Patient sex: M
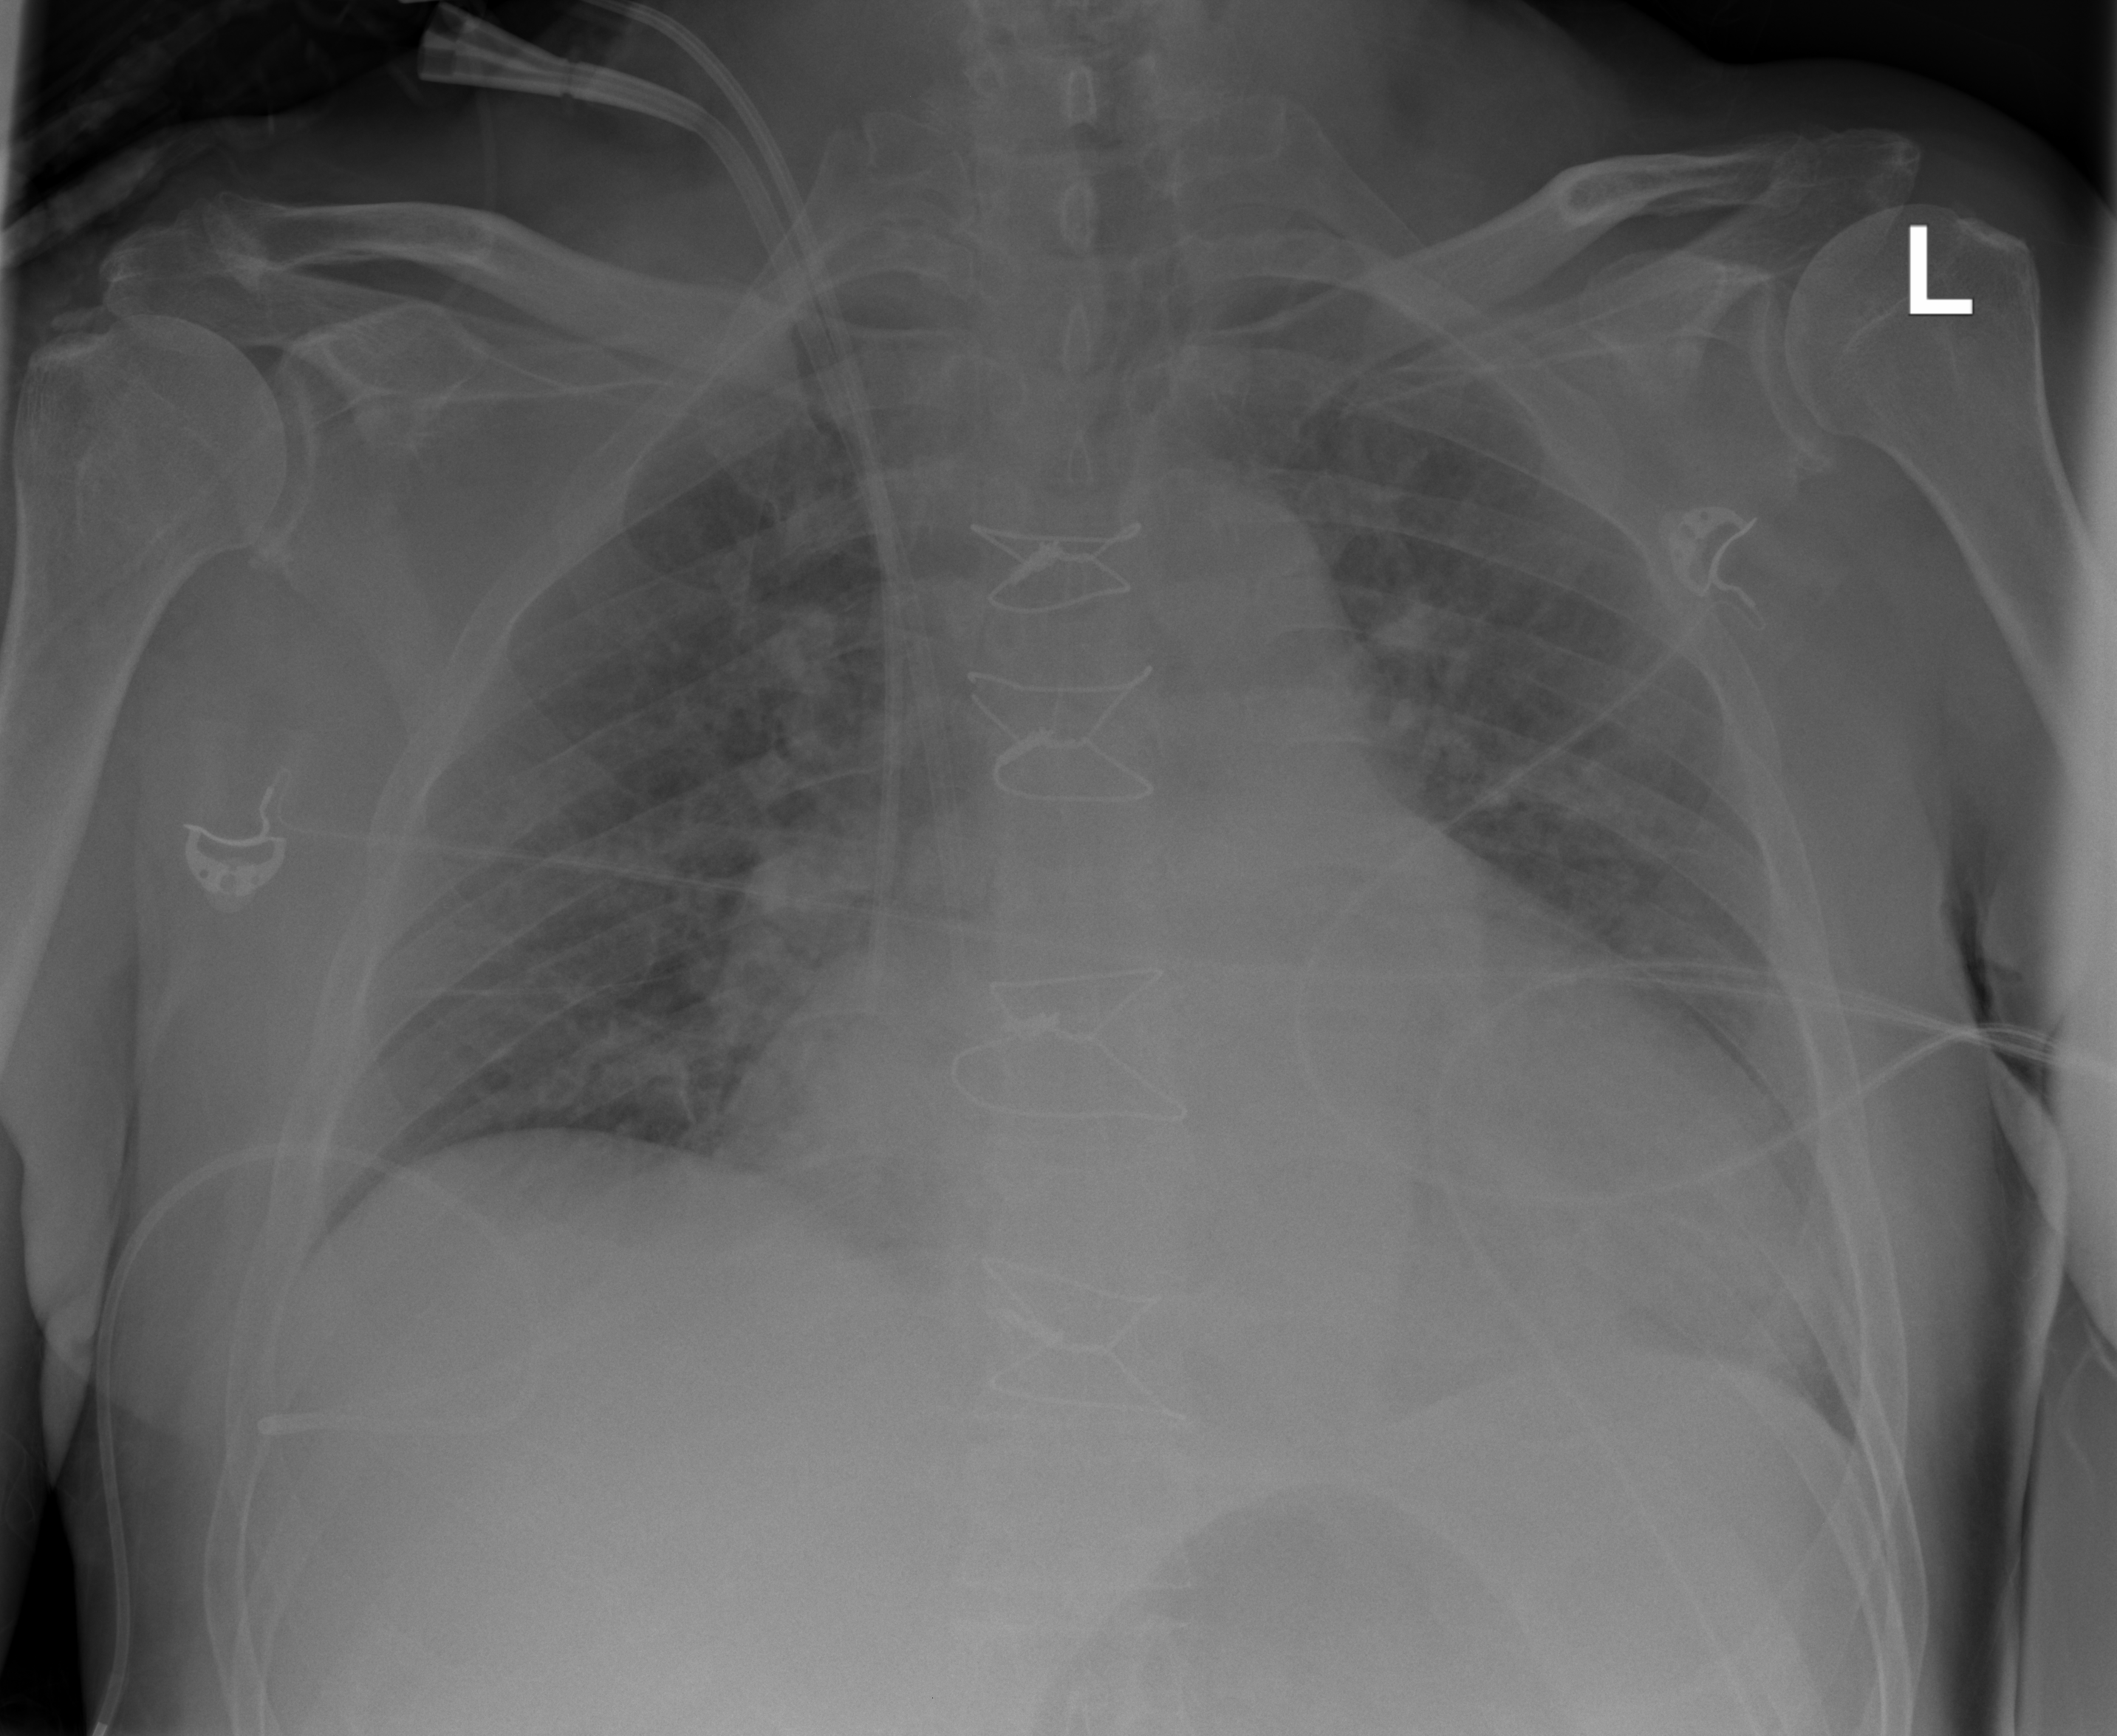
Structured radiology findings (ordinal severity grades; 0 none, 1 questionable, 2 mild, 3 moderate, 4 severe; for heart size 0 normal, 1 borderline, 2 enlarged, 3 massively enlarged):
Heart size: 2
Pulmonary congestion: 2
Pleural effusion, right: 0
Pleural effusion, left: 0
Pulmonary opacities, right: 2
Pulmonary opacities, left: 2
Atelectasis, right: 1
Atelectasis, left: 1